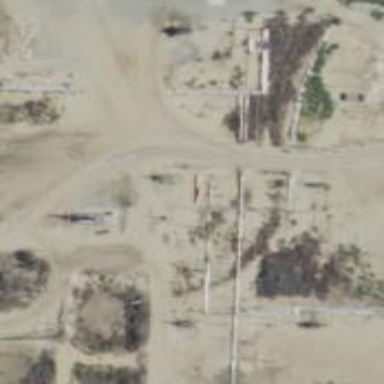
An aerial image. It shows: Petroleum well that is man-made.